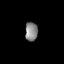
Tissue: lung
Cell type: Epithelial cells
Senescence score: 0.224
Nuclear area (px): 235
Mean DAPI intensity: 133.515